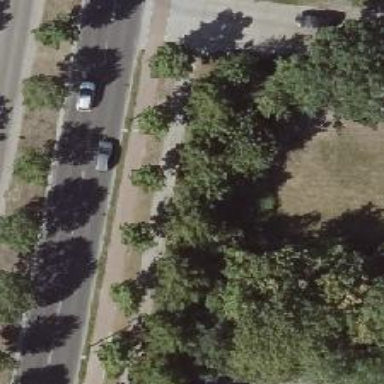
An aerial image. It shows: Avenue lined with deciduous broadleaved trees.